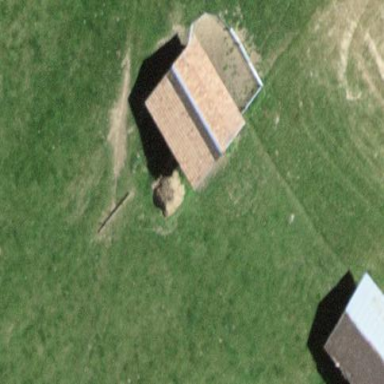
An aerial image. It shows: Rural barn.